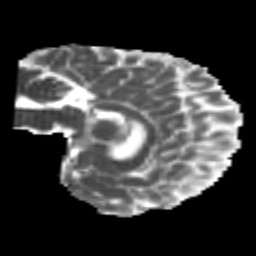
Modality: MD
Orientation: sagittal
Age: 23
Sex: female
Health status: healthy
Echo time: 0.074 s